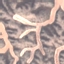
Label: HerbaceousVegetation